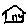
Label: house